Question: I'm trying to create a formula that concatenates the values in two columns in Excel with some custom text.
My formula is:
'''
=CONCATENATE("UPDATE_INVOICE_DATES @id = ", E2, ", @newDate = '",C2,"'")
'''
but my output is a number for the date value. I was expecting my query to be
'UPDATE_INVOICE_DATES @id = <PHONE>, @newDate = '01/07/2008''
but instead there is a 39454 number placed.

How can I concatenate so I get the date concatenated, not a number?
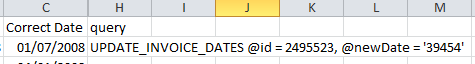
Answer: Since dates are stored as numbers in Excel, you should use <URL> function:
'="UPDATE_INVOICE_DATES @id = "& E2 &", @newDate = '"& TEXT(C2,"mm/dd/yyyyy") &"'"'
note that '=CONCATENATE("string1", "string2")' is the same as '="string1" & "string2"'